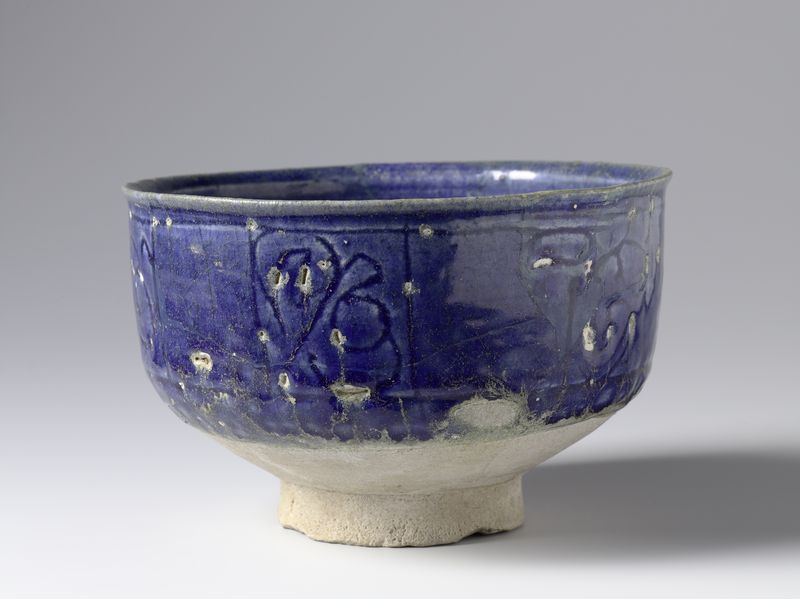
Titel: Blauwe kom met ingegrift decor
Standort: Amsterdam
Institution: Rijksmuseum
Schlagwörter: blau, vogel, muster, augen, schale, rund, keramik, ton, sprung, schnabel, rand, glänzend, foto, gefäß, gravur, photo, glasiert, glasur, lasiert, gebrannt, sprünge, graviert, einkerbungen, beschädigungen, grafiert